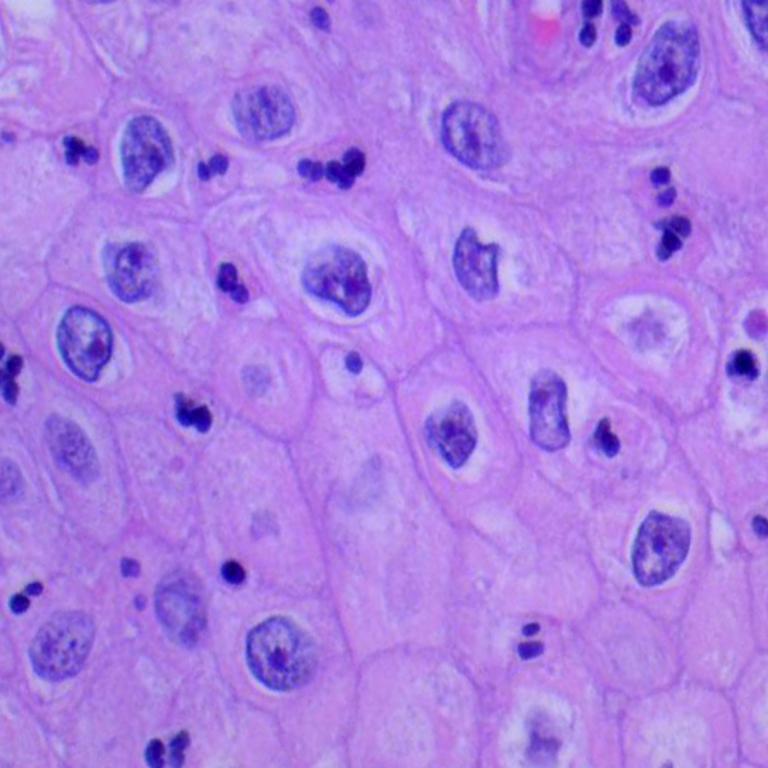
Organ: lung
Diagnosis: squamous carcinomas